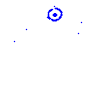
Particle: kaon